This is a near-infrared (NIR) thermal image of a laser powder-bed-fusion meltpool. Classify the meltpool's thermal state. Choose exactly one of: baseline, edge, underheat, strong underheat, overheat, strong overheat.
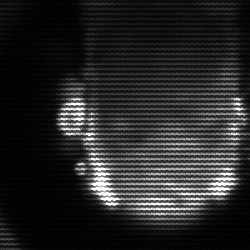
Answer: baseline